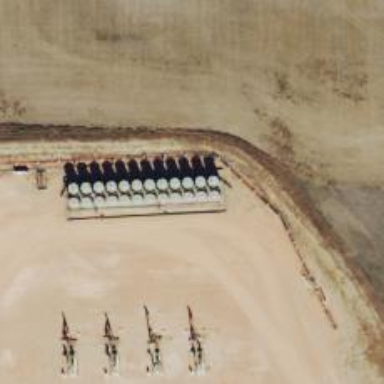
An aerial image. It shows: Storage tank that is man-made.